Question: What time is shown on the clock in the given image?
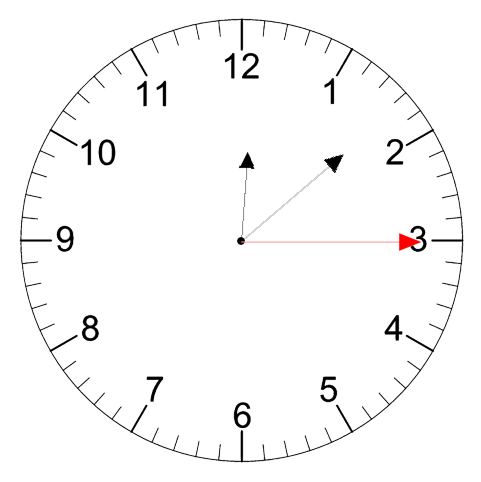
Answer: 12:08:15